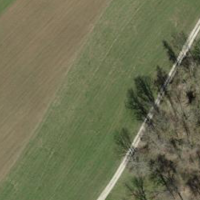
EUNIS habitat code: 41
Species observed at this site:
Salamandra salamandra